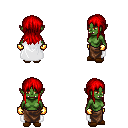
a pixel art fantasy rpg character, female body template, orc, green skin, white cape, robe skirt, red unkempt hairstyle, gold gloves, brown slippers, four views (front, back, left, right), 2x2 character sprite sheet, small pixel art, hard edges, no anti-aliasing